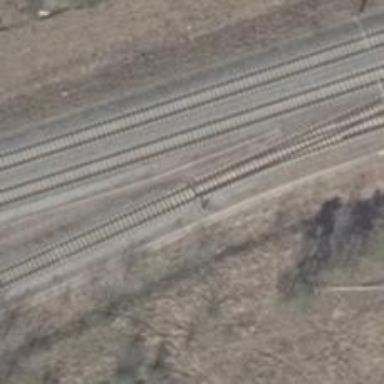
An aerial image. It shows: Railway switch with the turnout on the right side.